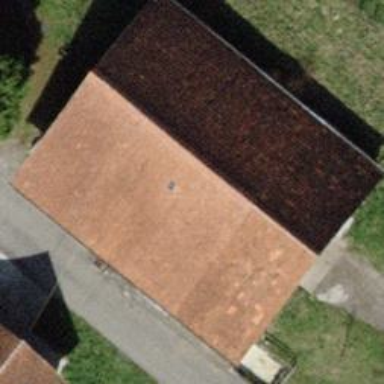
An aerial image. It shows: Shed.